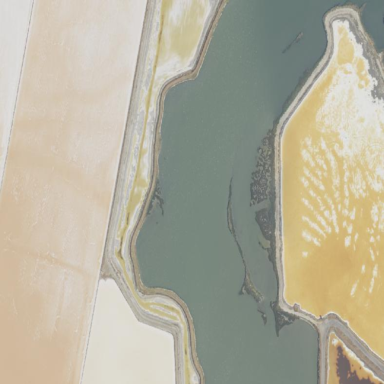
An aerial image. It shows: Salt pond.